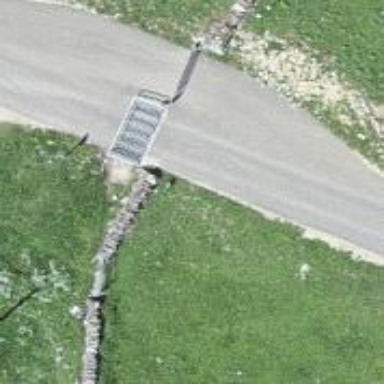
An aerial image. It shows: Cattle grid.